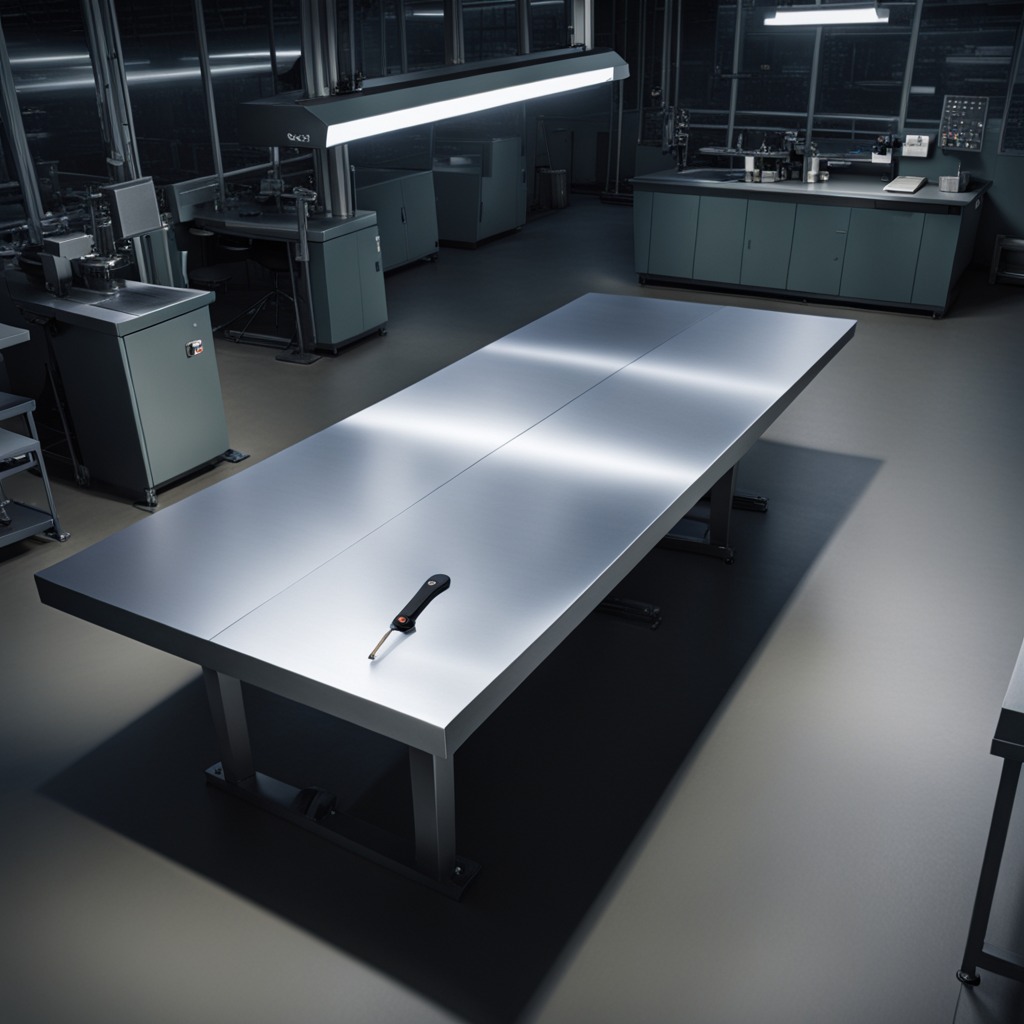
A utility knife lying on the tabletop